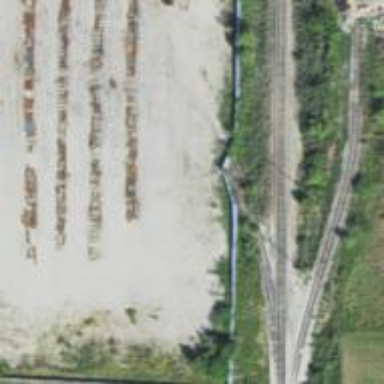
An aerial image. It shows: Abandoned railway spur.